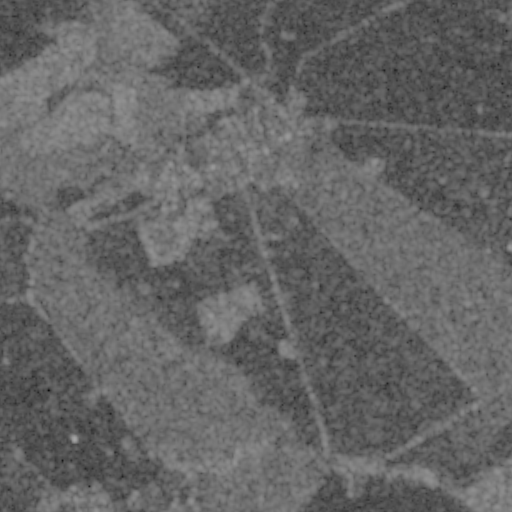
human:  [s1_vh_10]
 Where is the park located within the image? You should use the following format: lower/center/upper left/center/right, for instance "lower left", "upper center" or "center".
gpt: The park is located in the upper center of the image.
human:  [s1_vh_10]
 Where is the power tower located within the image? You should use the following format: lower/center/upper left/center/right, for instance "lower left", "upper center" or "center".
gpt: The power tower is located in the lower right of the image.
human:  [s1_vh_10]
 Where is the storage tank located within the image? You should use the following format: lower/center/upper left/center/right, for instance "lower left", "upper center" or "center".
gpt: The storage tank is located in the center left of the image.
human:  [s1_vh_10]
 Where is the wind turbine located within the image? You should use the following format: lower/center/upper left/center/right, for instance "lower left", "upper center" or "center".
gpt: The wind turbine is located in the upper right of the image.
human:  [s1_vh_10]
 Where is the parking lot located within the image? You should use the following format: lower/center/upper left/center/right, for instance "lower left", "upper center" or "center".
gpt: There is no parking lot in the image.

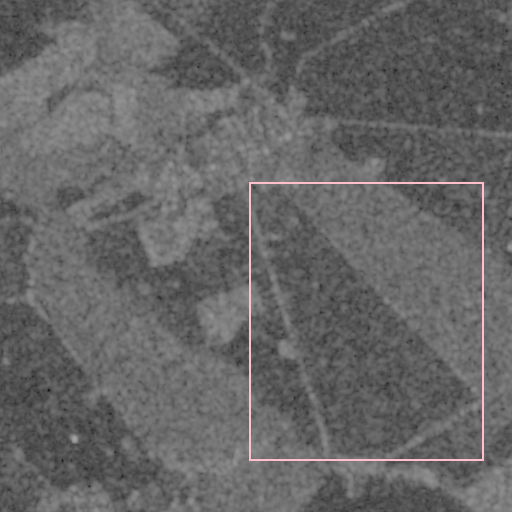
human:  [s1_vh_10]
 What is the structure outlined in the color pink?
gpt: The structure outlined in pink is a crop field.
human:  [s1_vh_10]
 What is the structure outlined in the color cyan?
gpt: There is no cyan outline.